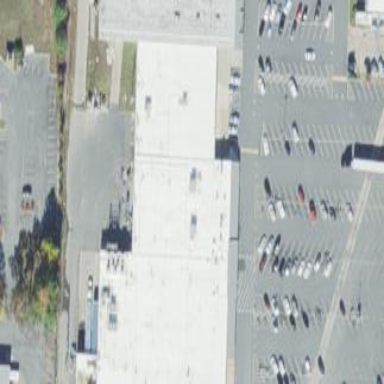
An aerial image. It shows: Supermarket located in building.